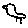
Label: bird